Field crop: maize
Growth stage: 2
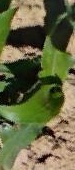
Species: maize